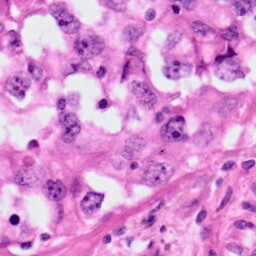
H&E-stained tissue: Lung